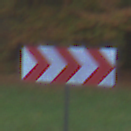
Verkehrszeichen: RichtungstafelnInKurvenGrossLinks
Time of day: SunriseSunset
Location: Outdoor (Nature)
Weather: PartlyCloudy
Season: Autumn
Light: Natural